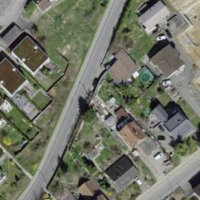
EUNIS habitat code: 54
Species observed at this site:
Calopteryx splendens